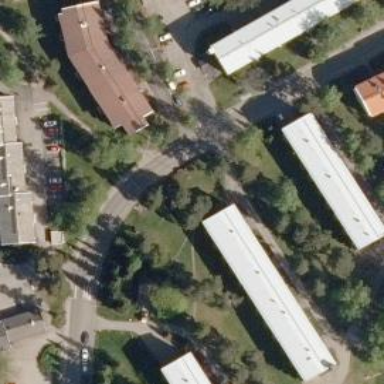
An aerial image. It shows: Gabled roof on building that houses apartments.